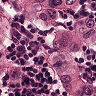
Metastatic tissue present: yes